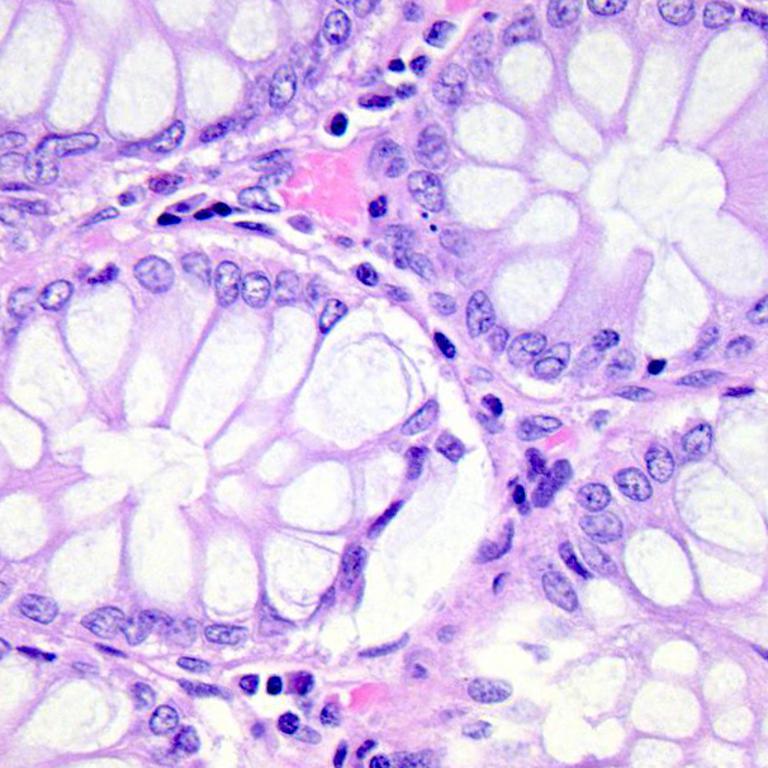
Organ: colon
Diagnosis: benign